Field crop: maize
Growth stage: 2
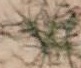
Species: salsola